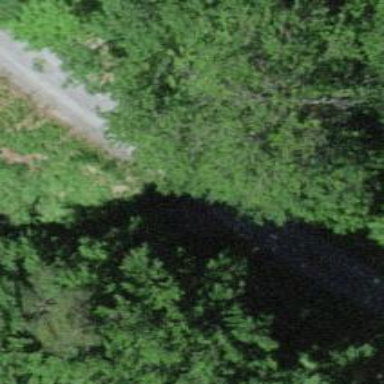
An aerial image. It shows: Track road with grade2 tracktype that includes ford.